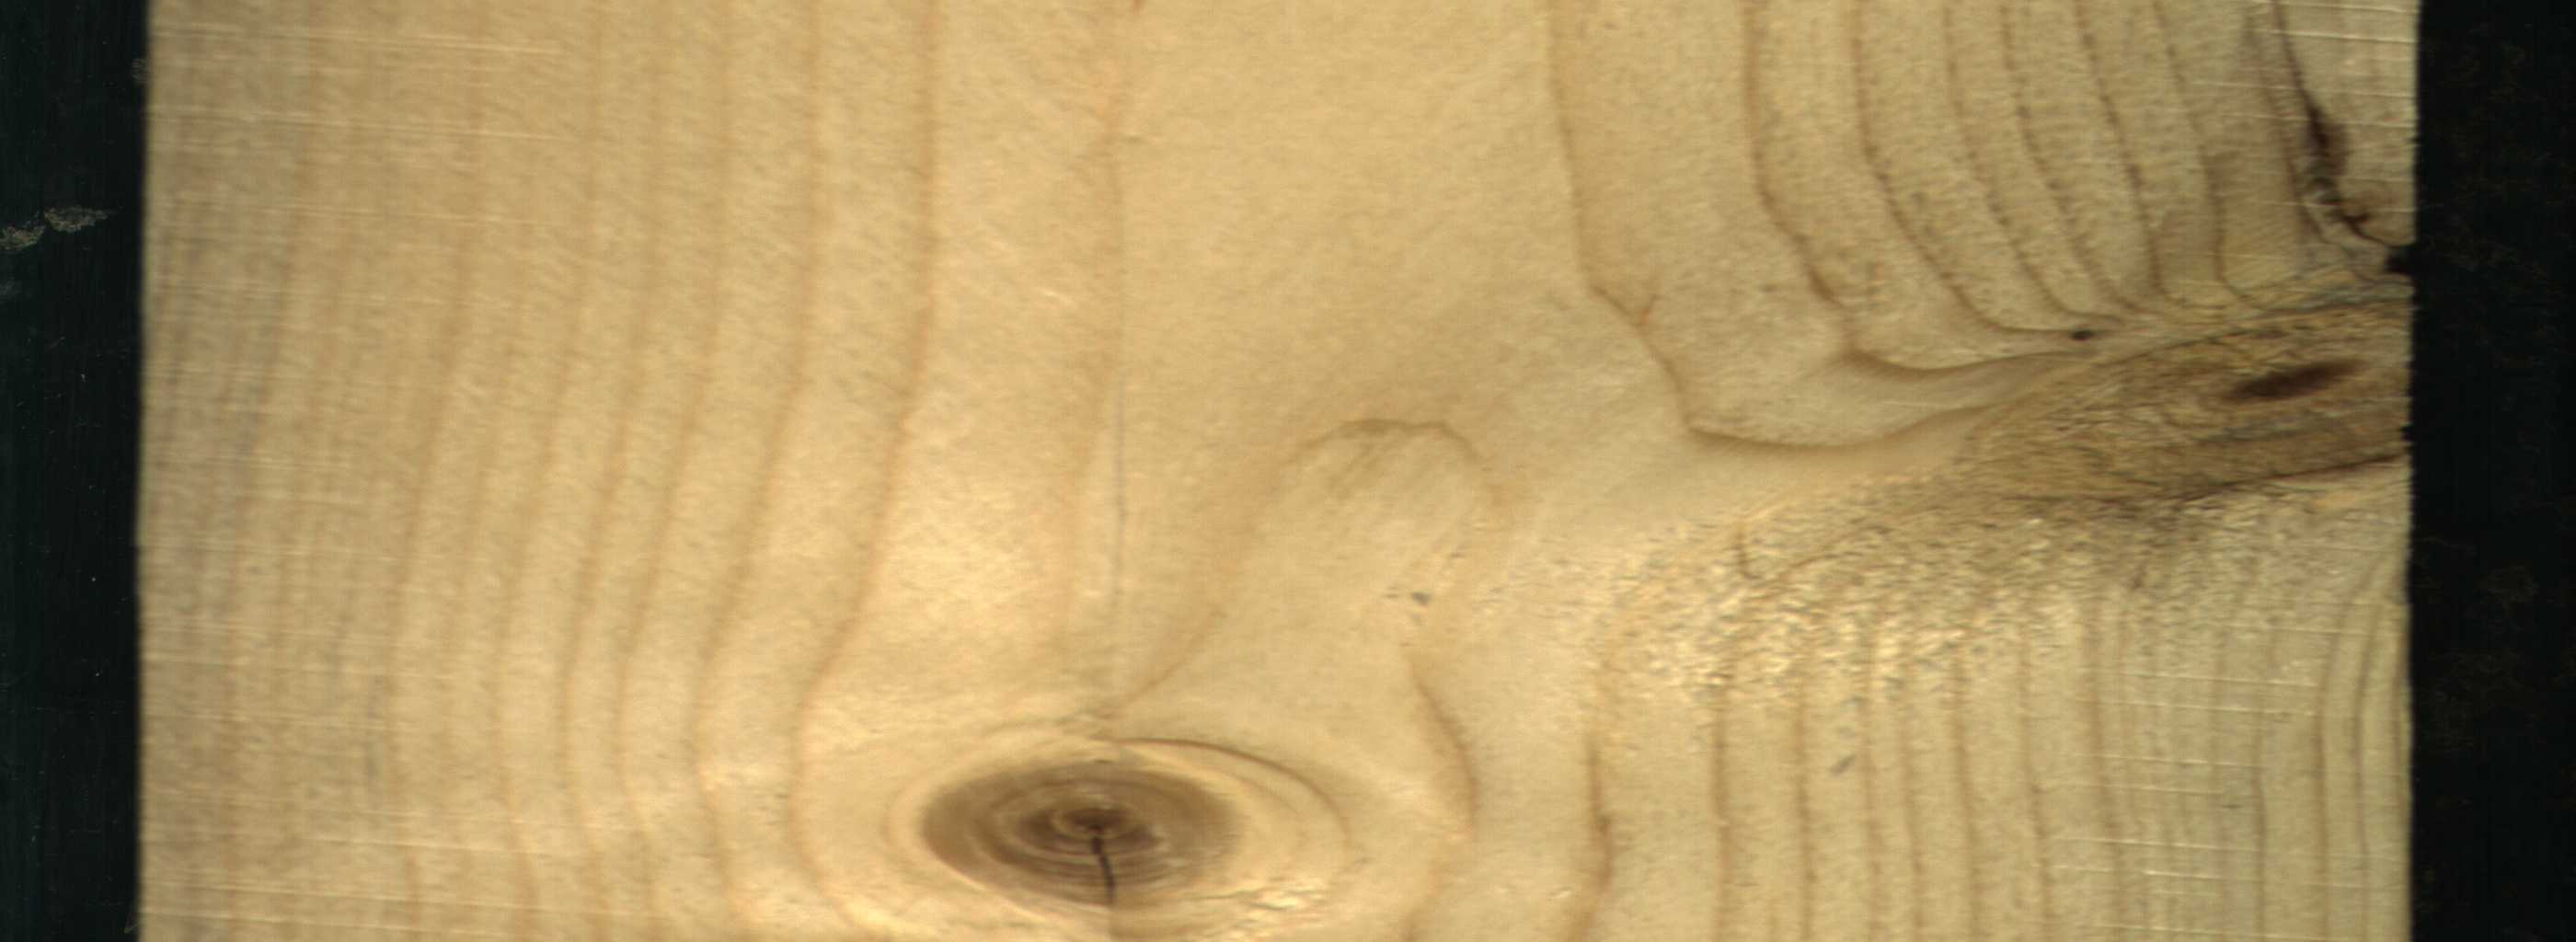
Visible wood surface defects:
resin
knot_with_crack
Live_Knot